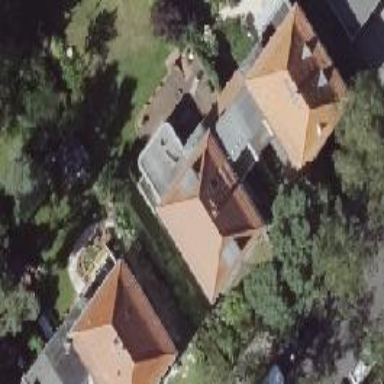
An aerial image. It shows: House with hipped roof.